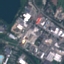
Land use / land cover class: Industrial